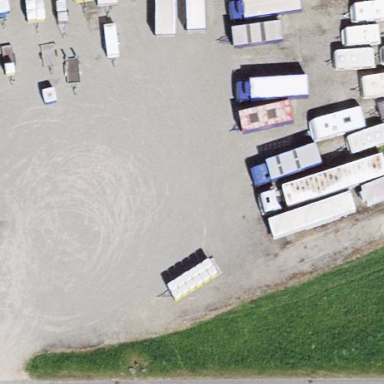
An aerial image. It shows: Parking area with gravel surface.